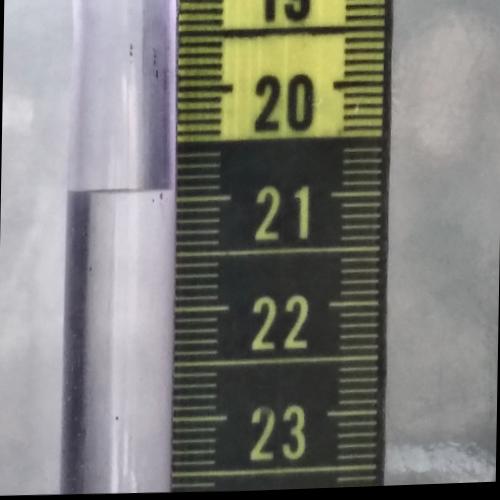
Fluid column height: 20.9 cm